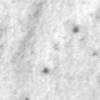
Label: no_change